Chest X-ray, PA view. Patient: 56 years old, sex F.
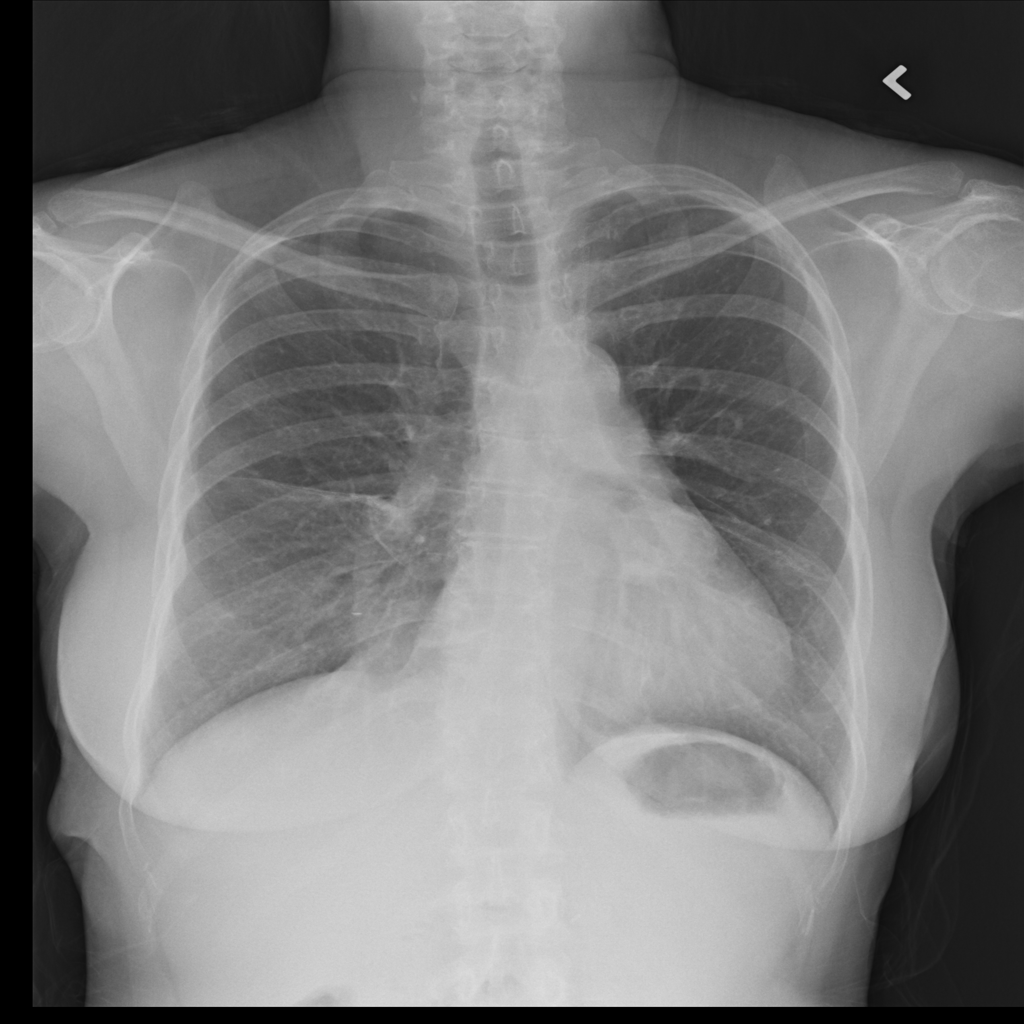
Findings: Atelectasis, Infiltration, Pleural_Thickening, Pneumothorax